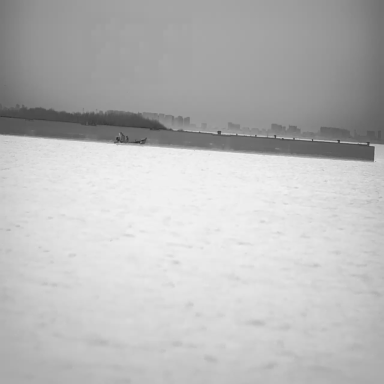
There is a bulk_carrier in the infrared image.